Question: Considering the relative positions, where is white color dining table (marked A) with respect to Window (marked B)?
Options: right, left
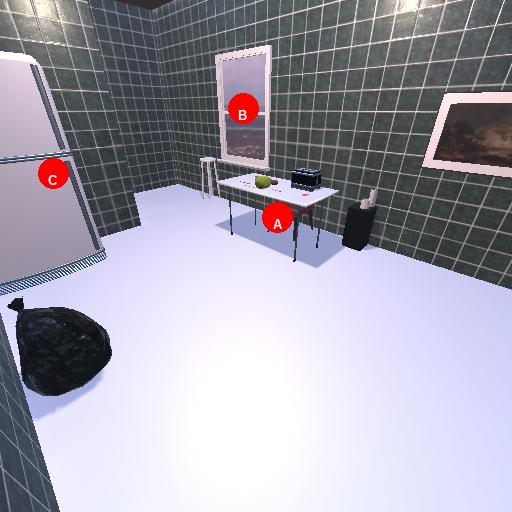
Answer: right